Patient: sex F, age 71
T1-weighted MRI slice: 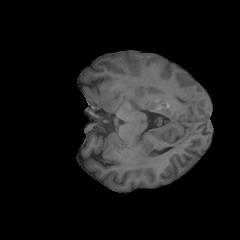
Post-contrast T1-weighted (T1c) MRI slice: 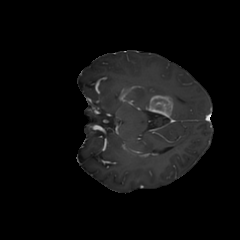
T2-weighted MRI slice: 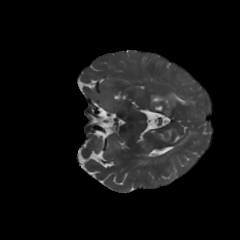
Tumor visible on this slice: yes
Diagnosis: Glioblastoma, IDH-wildtype
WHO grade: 4